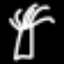
Label: palm tree